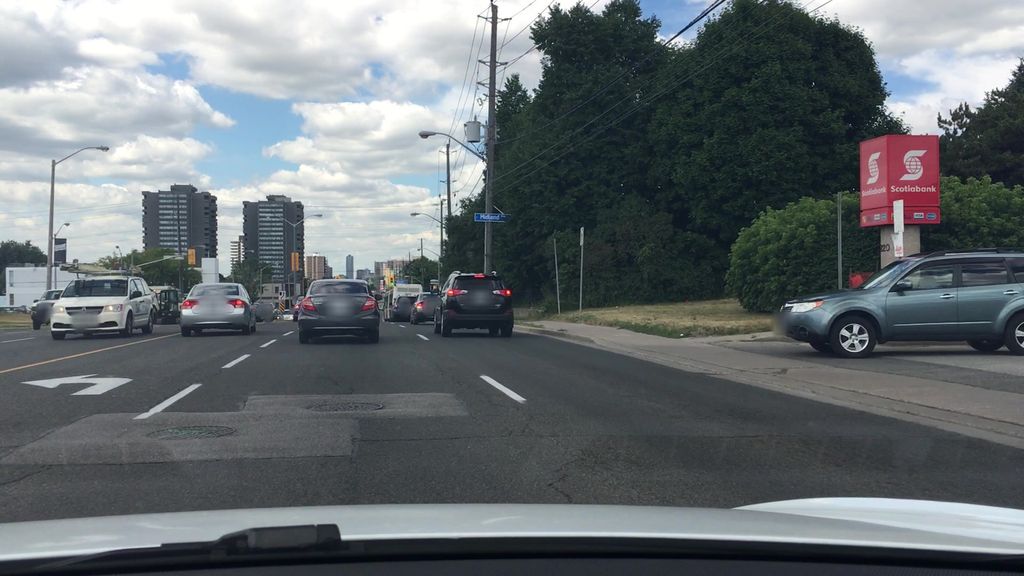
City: toronto